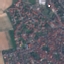
Land use / land cover: Residential